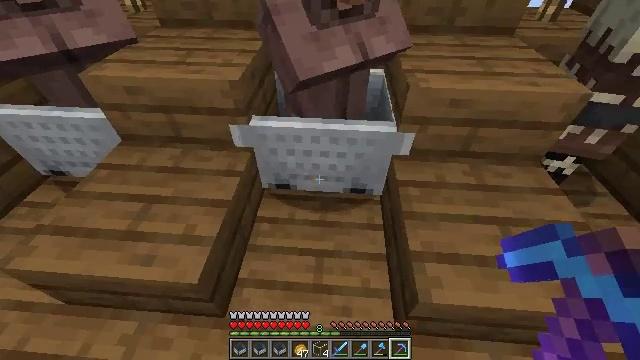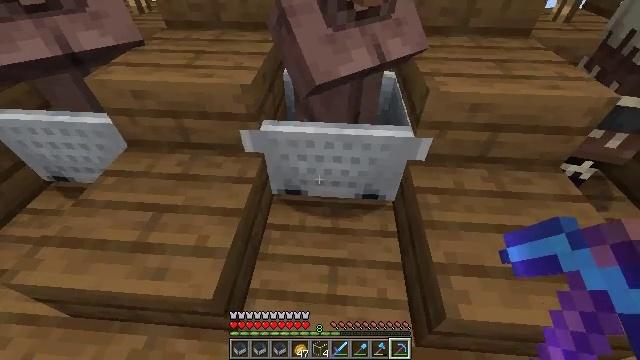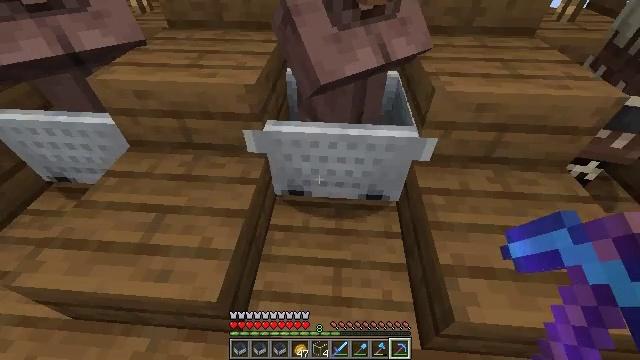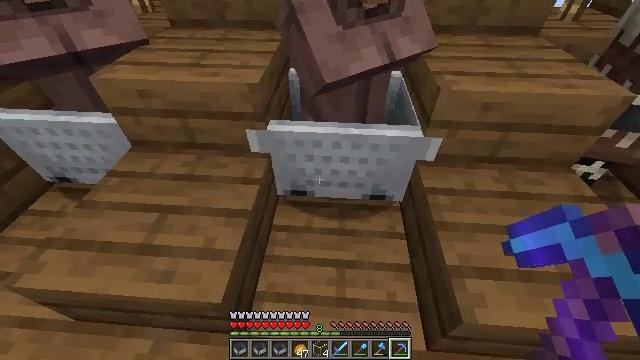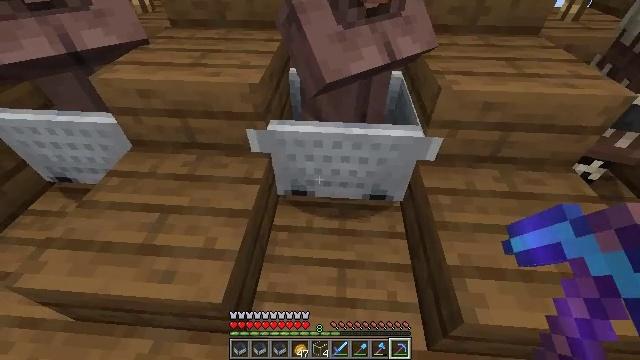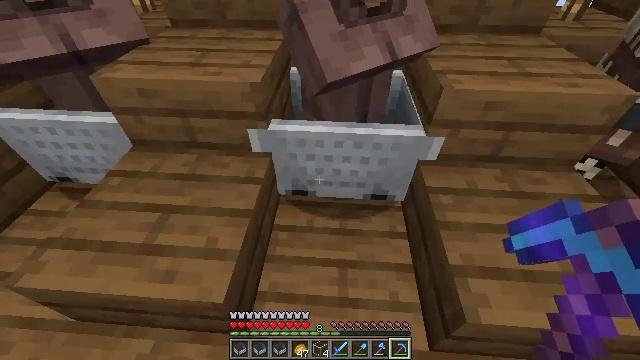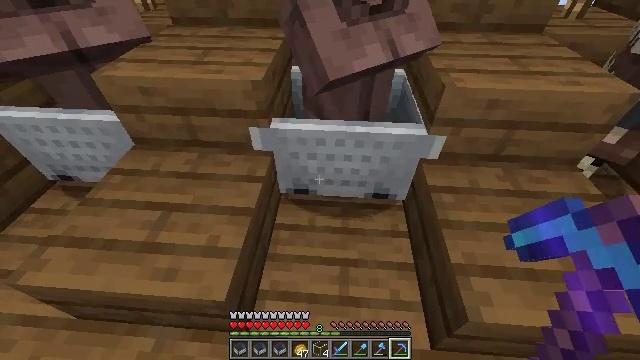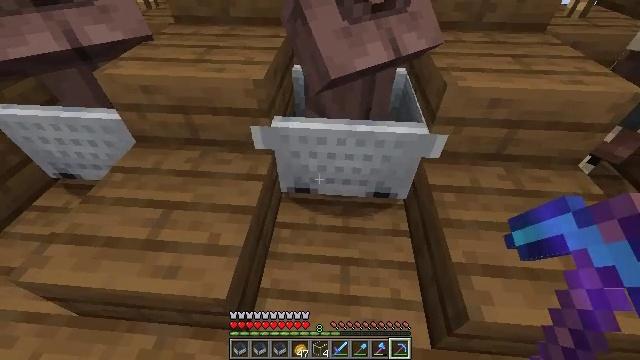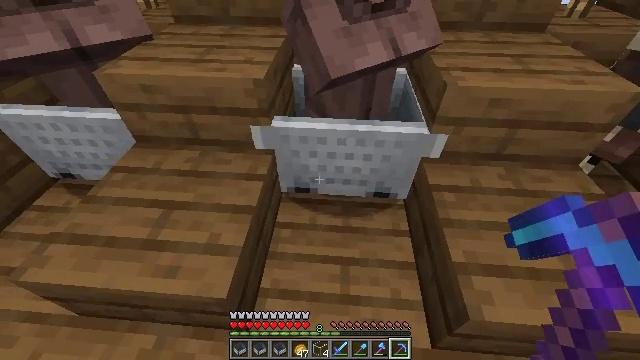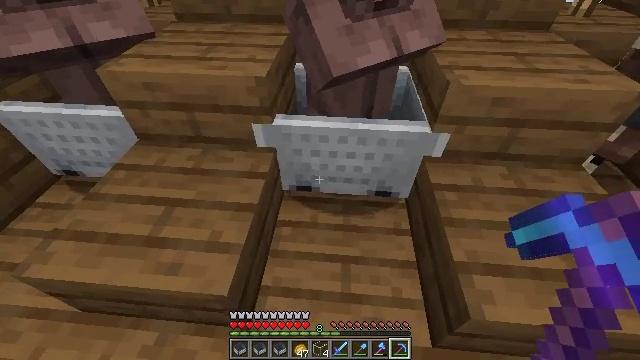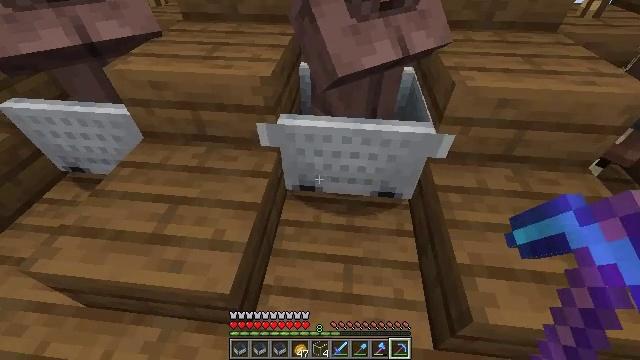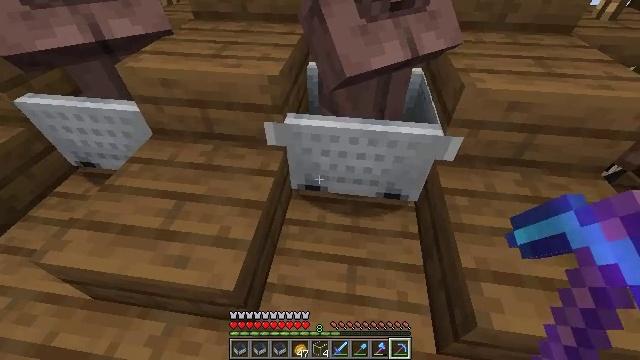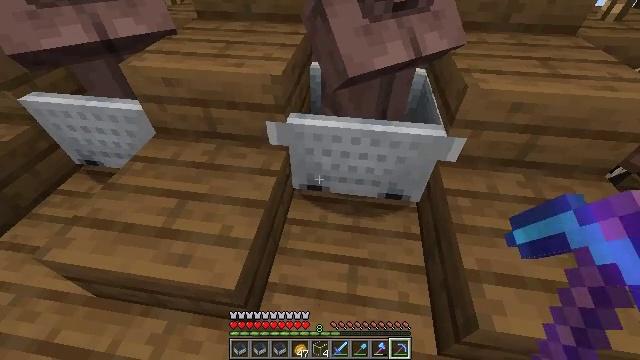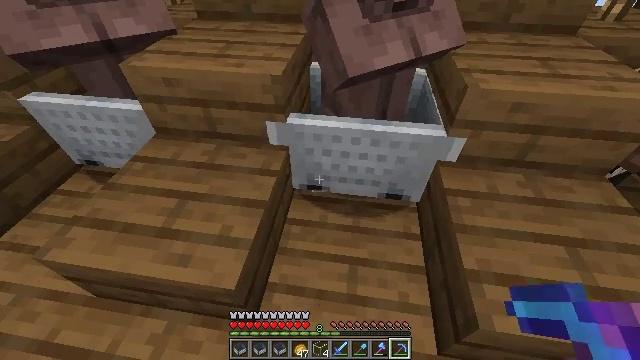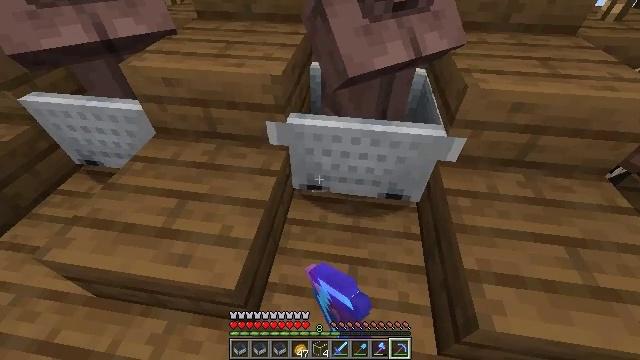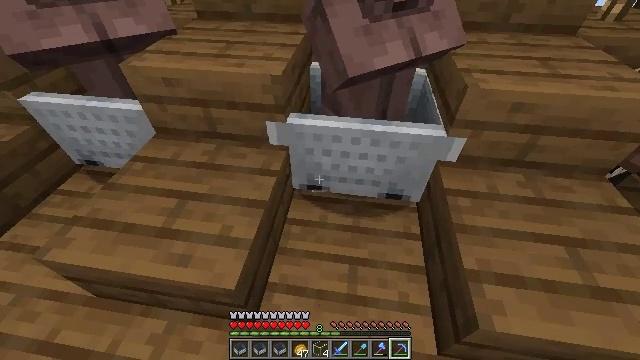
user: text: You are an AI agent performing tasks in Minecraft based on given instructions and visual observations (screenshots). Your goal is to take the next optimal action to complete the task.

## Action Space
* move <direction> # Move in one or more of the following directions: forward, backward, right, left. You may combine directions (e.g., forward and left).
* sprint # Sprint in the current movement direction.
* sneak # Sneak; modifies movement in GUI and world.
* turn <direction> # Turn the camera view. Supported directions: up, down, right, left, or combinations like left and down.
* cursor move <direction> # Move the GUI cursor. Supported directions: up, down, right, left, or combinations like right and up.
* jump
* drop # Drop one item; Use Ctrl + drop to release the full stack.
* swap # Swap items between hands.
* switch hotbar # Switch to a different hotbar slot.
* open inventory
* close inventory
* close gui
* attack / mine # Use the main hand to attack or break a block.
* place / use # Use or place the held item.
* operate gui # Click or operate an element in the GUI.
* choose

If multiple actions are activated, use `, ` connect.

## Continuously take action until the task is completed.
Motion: motion action
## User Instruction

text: Remove a spruce sign from the inventory.
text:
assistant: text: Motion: no_op
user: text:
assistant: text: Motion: no_op
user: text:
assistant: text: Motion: no_op
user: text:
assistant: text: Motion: no_op
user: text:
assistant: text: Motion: no_op
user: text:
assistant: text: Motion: no_op
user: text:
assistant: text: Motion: no_op
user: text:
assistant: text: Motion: no_op
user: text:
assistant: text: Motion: no_op
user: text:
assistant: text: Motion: turn left
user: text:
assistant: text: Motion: turn left
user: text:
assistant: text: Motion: no_op
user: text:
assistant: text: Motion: attack / mine
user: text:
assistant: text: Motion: attack / mine
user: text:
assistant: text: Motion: attack / mine
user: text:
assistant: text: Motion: no_op
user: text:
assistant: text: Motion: no_op
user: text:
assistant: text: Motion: no_op
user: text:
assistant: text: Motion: no_op
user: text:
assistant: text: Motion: no_op
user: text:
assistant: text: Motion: no_op
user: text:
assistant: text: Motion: no_op
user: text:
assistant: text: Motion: no_op
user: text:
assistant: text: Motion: turn right
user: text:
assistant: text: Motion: turn right
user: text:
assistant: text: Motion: move forward, turn right
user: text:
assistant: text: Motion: move forward, turn right
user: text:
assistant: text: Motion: move forward
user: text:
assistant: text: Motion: move forward
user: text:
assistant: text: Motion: no_op